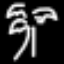
Label: palm tree